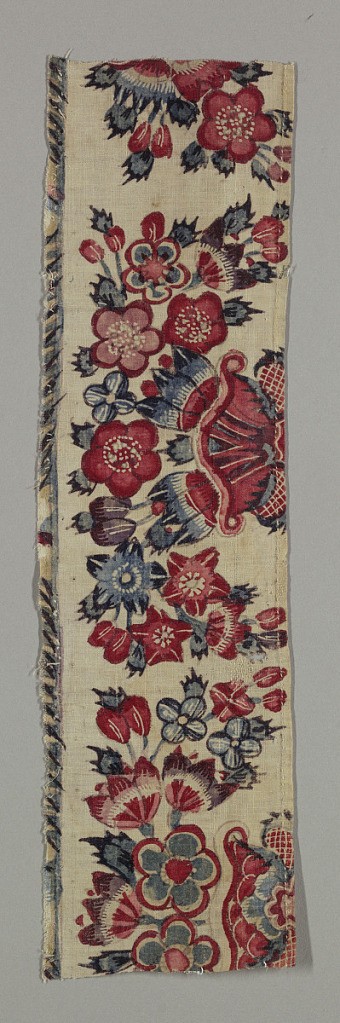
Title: Chintz fragment
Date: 18th century
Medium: cotton Technique: mordants for 2 reds (over resist), purple and black applied by pen and brush; madder dyed; blue applied over resist; chintz on plain weave
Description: Parts of floral garlands in reds and blue.